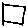
Label: square